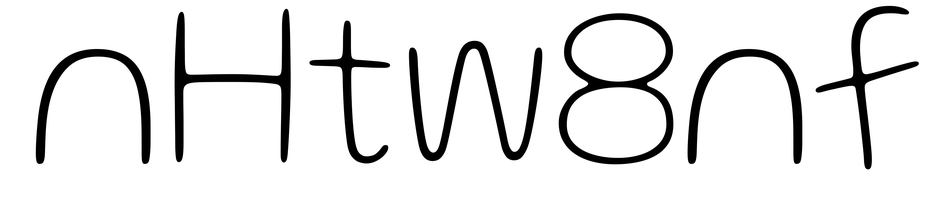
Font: Gluten_Thin